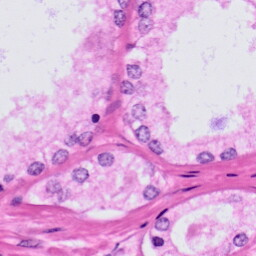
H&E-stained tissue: Prostate